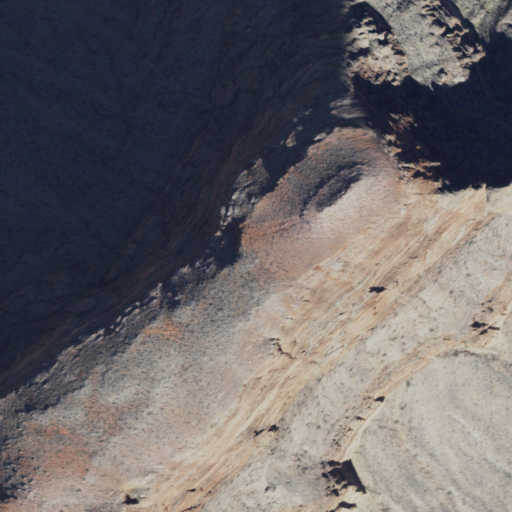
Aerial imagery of mountain in Arizona named Fiske Butte containing shrub and barren land